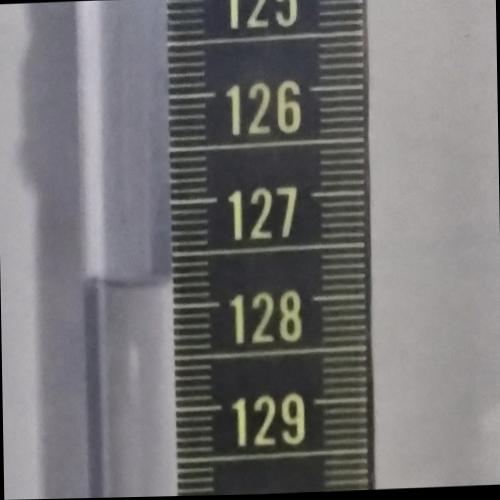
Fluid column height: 127.8 cm